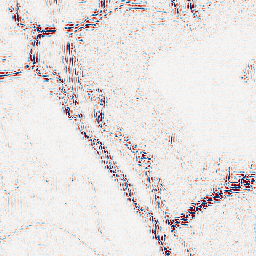
Category: wavelet
Decomposition family: wavelet_reverse_biorthogonal
Decomposition parameters: wavelet: rbio2.4
level: 2
Upsampling method: quintic
Upsampling parameters: scale: 2
Upsampling scale: 2